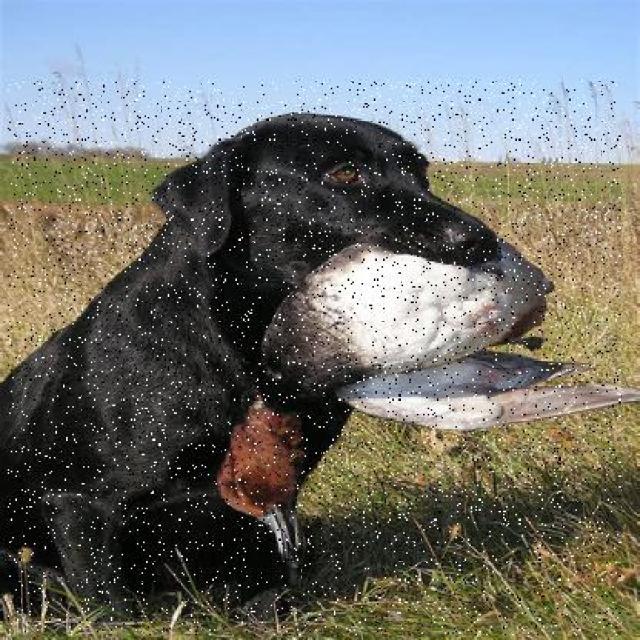
Healthy canine skin — no visible lesions, inflammation, or abnormalities. The skin and coat appear normal.